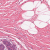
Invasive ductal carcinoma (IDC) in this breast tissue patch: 0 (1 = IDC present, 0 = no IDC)